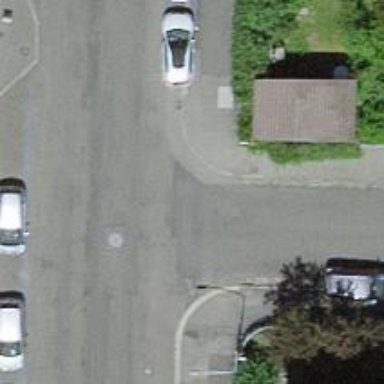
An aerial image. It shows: Residential road with asphalt surface and separate sidewalk.